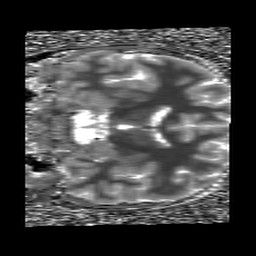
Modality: T1map
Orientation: coronal
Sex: male
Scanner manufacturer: siemens
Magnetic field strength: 3 T
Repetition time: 5 s
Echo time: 0.00368 s